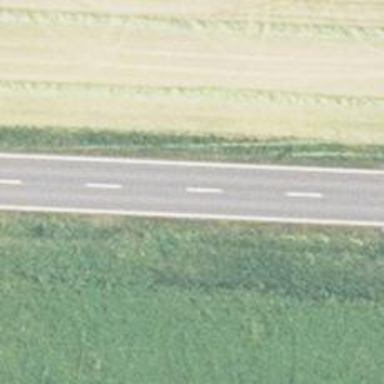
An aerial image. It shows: Primary road with asphalt surface.